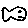
Label: fish